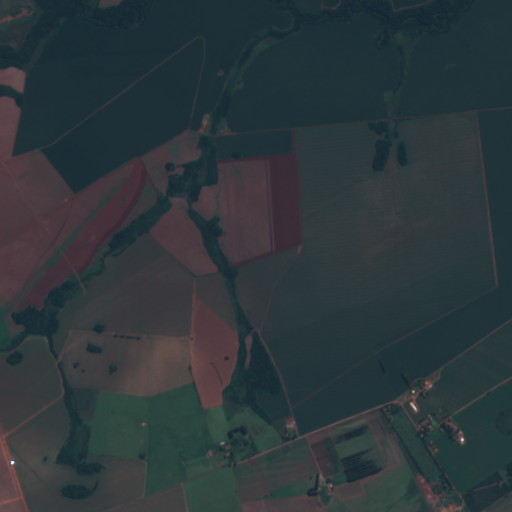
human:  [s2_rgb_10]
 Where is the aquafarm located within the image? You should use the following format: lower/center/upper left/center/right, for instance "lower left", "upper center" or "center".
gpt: The aquafarm is located in the lower right of the image.
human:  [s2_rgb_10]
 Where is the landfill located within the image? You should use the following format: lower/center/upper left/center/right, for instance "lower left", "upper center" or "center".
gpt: The landfill is located in the lower right of the image.
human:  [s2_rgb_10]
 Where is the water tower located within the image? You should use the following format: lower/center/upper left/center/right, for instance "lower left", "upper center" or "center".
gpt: The water tower is located in the lower center of the image.
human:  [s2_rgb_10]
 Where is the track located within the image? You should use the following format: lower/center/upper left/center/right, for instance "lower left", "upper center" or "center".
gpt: There is no track in the image.